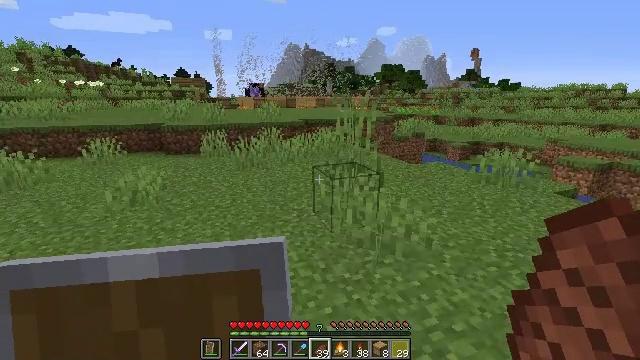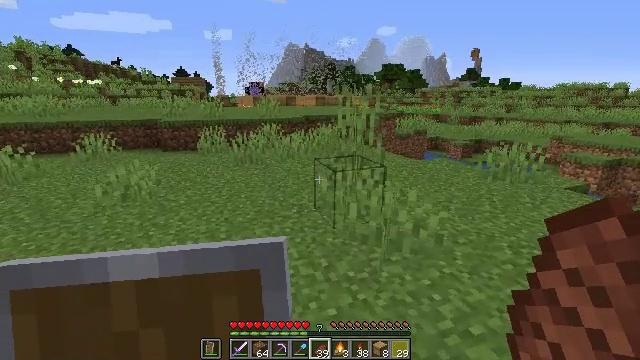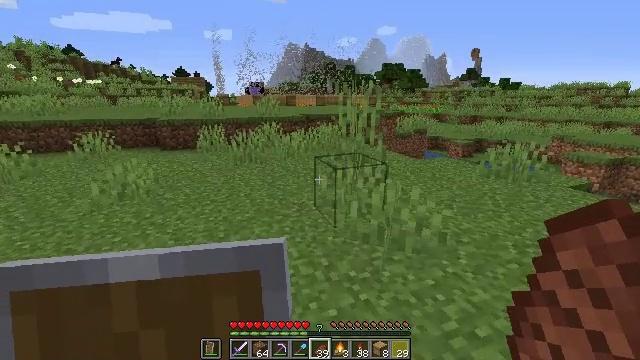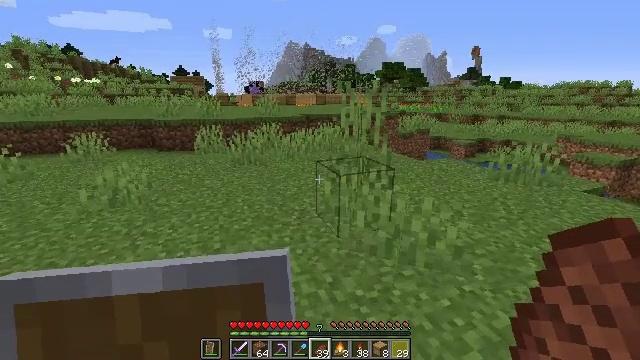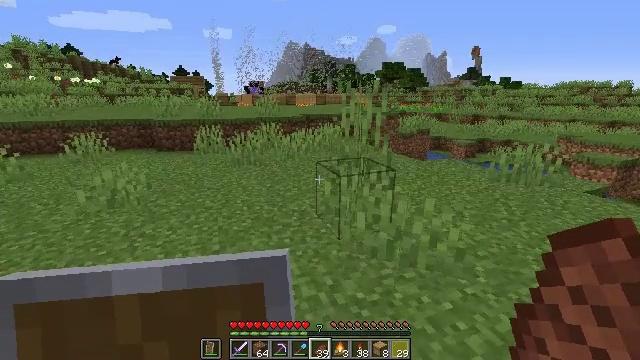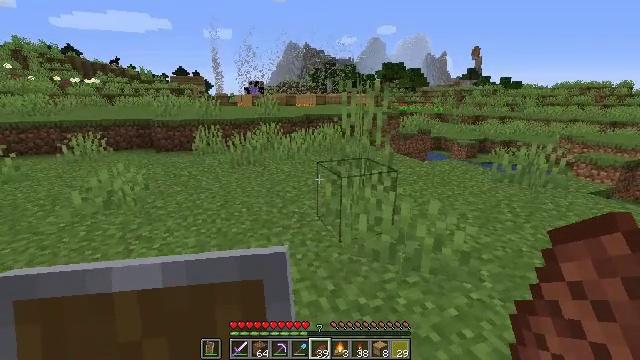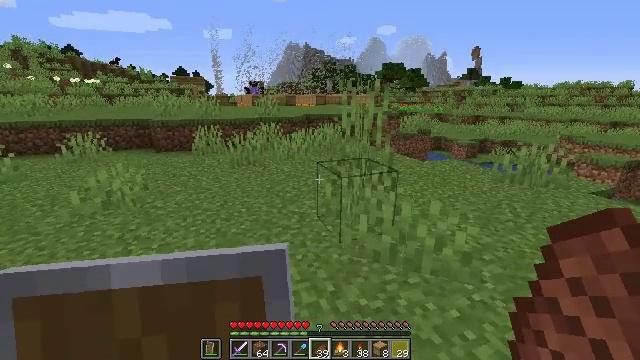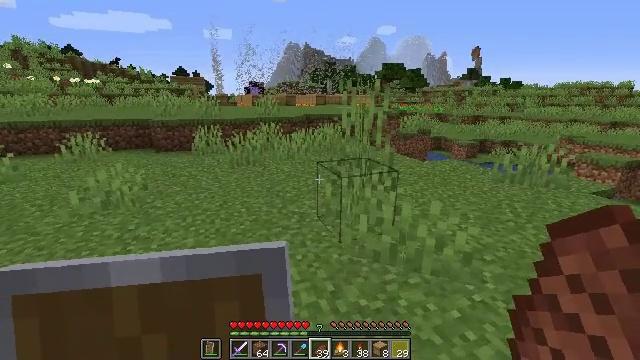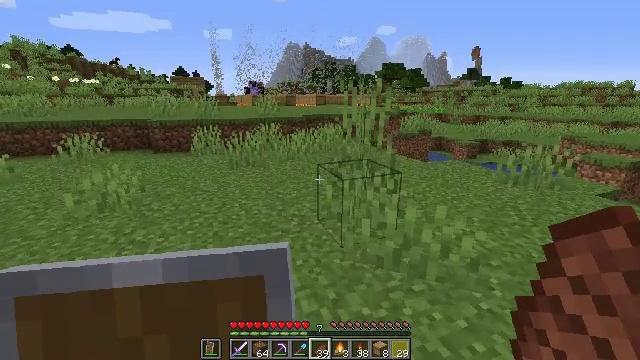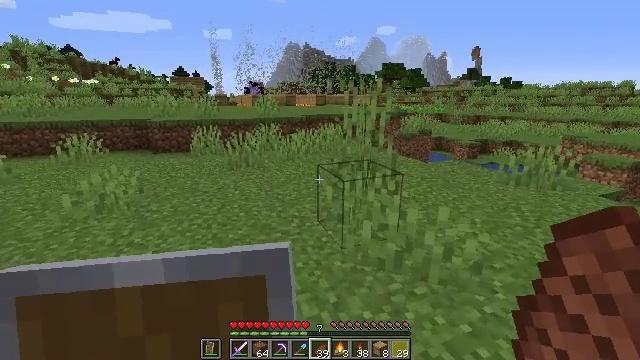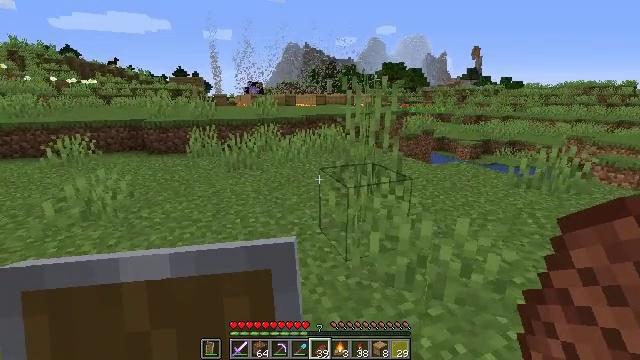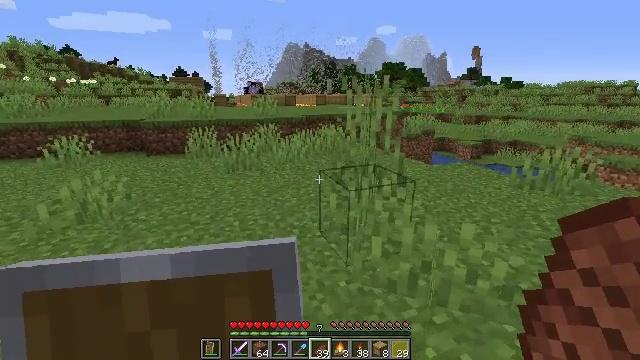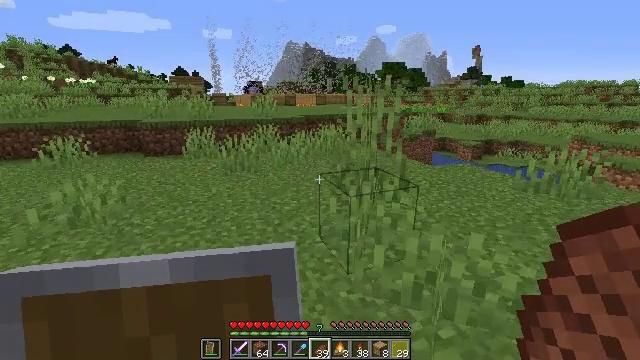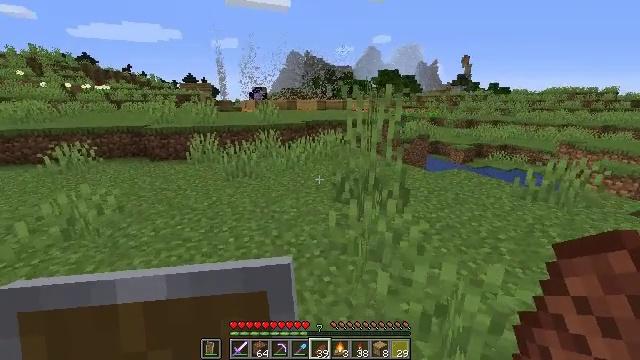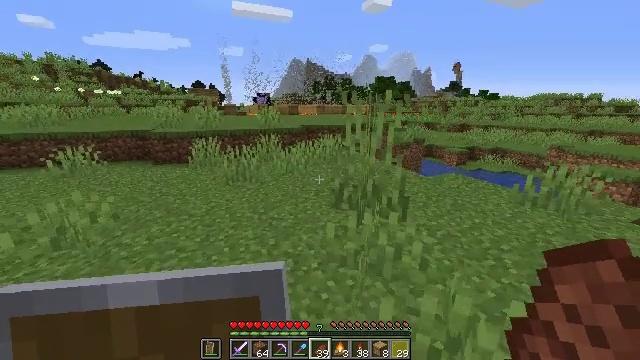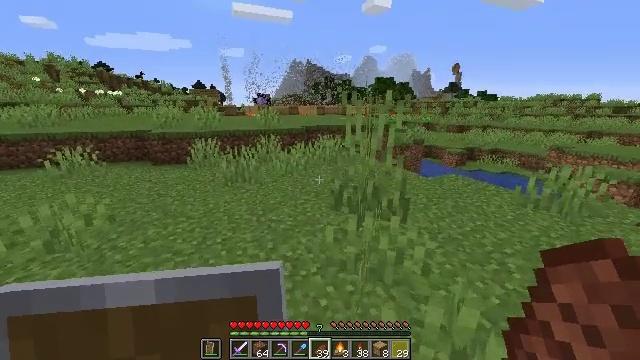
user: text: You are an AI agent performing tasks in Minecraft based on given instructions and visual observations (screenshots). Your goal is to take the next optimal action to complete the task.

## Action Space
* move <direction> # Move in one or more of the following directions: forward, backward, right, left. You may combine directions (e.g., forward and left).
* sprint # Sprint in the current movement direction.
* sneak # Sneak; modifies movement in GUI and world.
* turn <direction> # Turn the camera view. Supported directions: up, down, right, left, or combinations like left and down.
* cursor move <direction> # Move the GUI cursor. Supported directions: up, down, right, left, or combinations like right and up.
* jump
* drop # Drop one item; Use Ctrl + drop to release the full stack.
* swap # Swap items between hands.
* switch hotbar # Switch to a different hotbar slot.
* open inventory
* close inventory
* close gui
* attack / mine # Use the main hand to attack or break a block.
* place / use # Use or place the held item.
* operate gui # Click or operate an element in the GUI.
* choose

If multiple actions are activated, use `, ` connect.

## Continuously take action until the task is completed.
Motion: motion action
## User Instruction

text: Create yellow dye with the crafting system.
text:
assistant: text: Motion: move forward
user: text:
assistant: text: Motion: move forward
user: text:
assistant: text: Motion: no_op
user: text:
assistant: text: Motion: no_op
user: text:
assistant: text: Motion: no_op
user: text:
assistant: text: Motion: no_op
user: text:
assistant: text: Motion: no_op
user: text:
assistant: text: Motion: move forward
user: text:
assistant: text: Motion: move forward
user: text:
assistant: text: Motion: move forward
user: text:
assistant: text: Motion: no_op
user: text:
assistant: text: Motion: move forward
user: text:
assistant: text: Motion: move forward
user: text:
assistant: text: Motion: move forward
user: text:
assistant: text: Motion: move forward
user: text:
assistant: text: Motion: move forward
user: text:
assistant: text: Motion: move forward, turn left
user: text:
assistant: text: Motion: move forward, jump
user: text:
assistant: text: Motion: move forward, jump
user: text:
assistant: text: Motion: move forward, jump
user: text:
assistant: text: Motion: move forward, jump
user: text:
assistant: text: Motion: move forward, jump
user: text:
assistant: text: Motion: move forward
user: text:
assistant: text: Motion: move forward
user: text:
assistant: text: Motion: move forward, turn left
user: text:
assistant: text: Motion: move forward, turn left
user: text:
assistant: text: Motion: move forward
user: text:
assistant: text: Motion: move forward, turn left
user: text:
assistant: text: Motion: move forward, turn left
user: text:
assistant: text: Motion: move forward